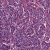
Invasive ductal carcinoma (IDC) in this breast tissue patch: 1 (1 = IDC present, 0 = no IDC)